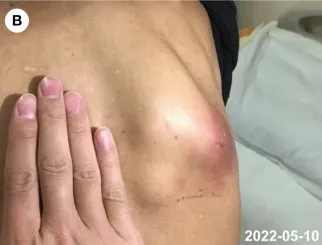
Abscess of the right back (A-D). After 2 weeks of treatment.
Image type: medical_photograph (skin_photograph)